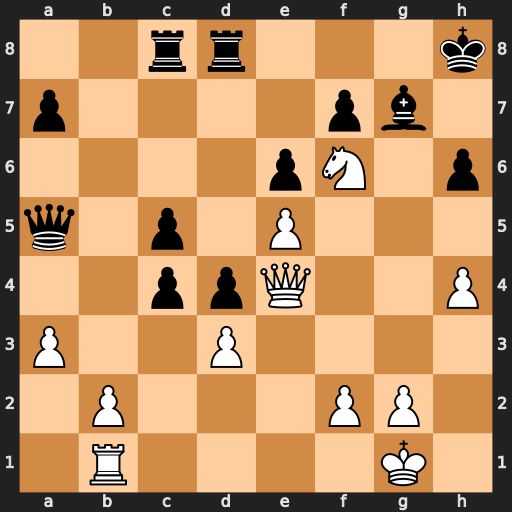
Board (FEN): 2rr3k/p4pb1/4pN1p/q1p1P3/2ppQ2P/P2P4/1P3PP1/1R4K1
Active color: w
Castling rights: -
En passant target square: -
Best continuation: Qh7#